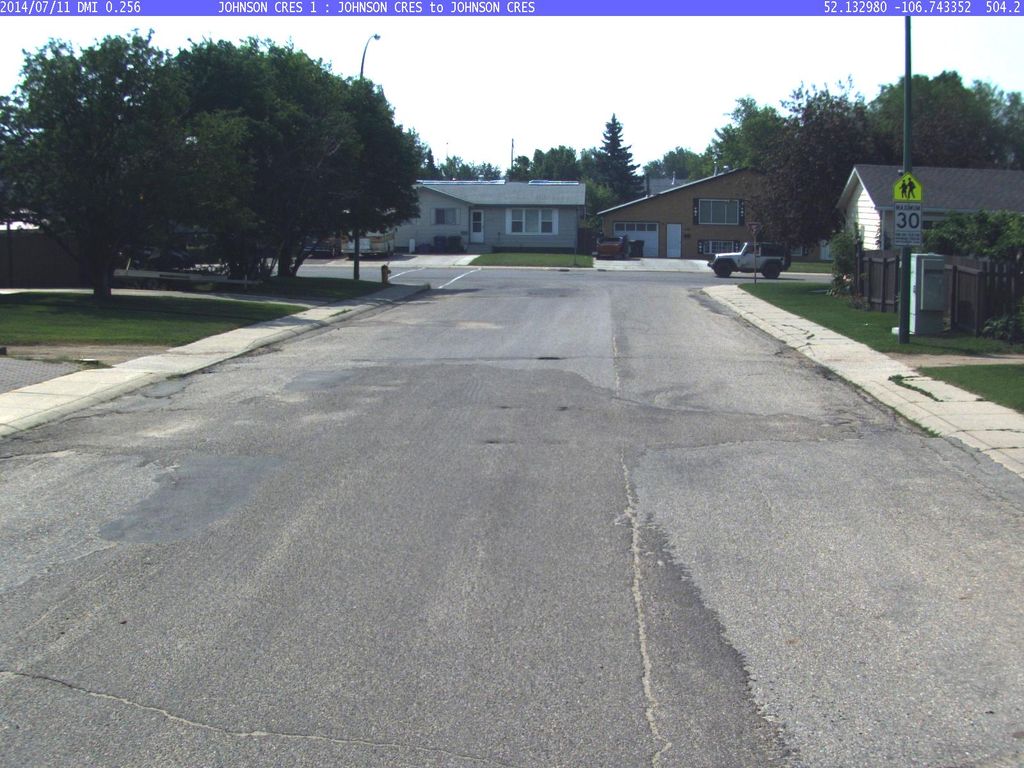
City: saskatoon